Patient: sex F, age 74
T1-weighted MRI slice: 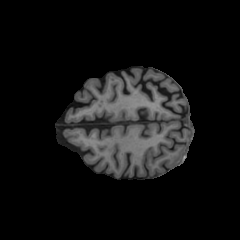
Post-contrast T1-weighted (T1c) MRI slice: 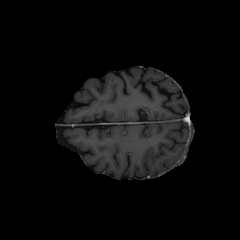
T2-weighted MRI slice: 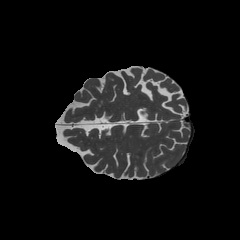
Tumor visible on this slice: no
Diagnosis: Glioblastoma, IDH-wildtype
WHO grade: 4